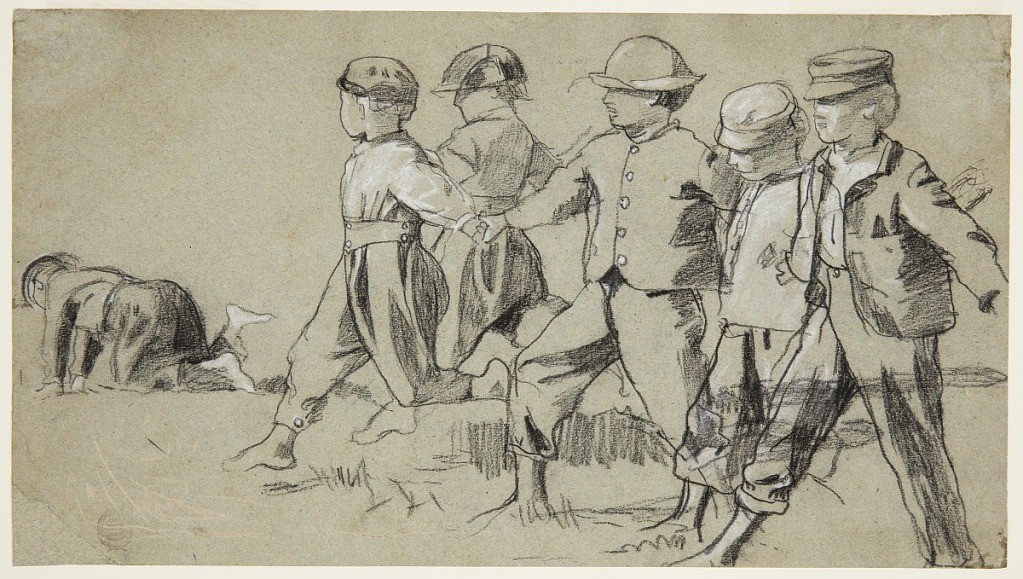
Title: Study for "Snap the Whip"
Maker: Winslow Homer, American, 1836–1910
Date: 1872
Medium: Recto: Black and white chalk, touches of light orange chalk on green wove paper Verso: Graphite, and black and white chalk on green wove paper
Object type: Drawing
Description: Recto: Horizontal view of six young boys playing snap the whip outdoors.

Verso:  Young girl in sunbonnet with pail.